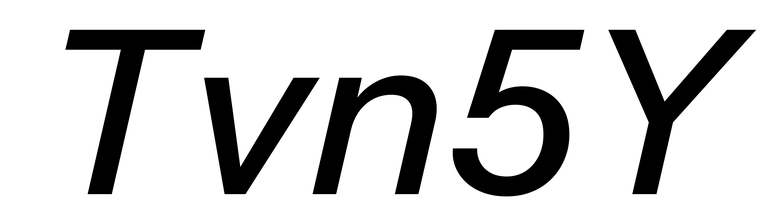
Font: InstrumentSans-Italic_Medium_Italic